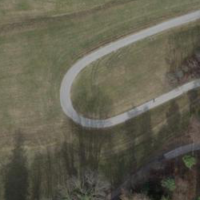
EUNIS habitat code: 24
Species observed at this site:
Rubus caesius